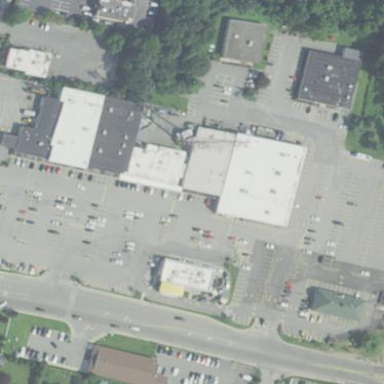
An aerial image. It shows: Retail building.